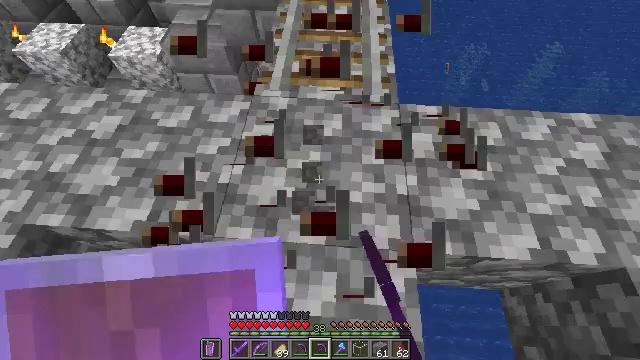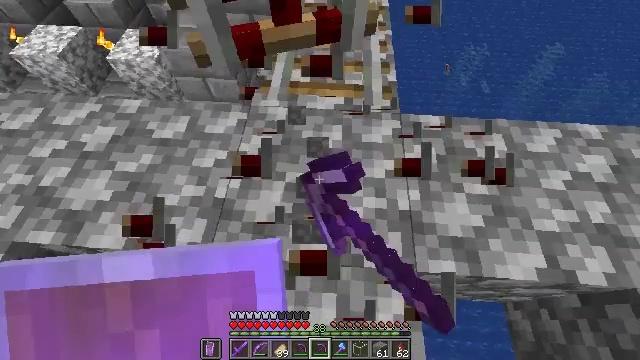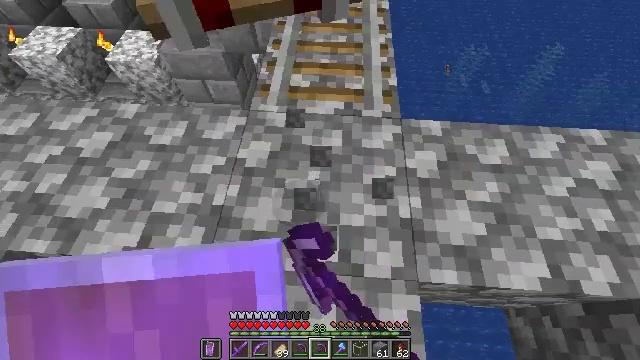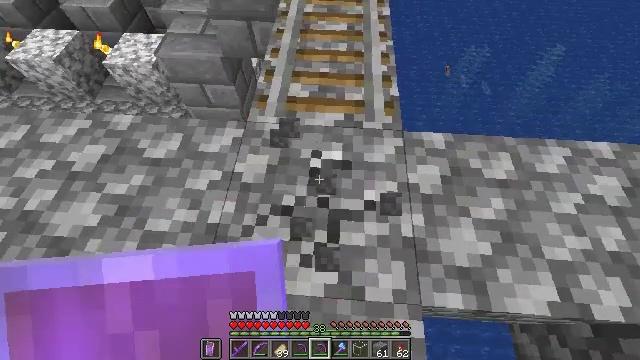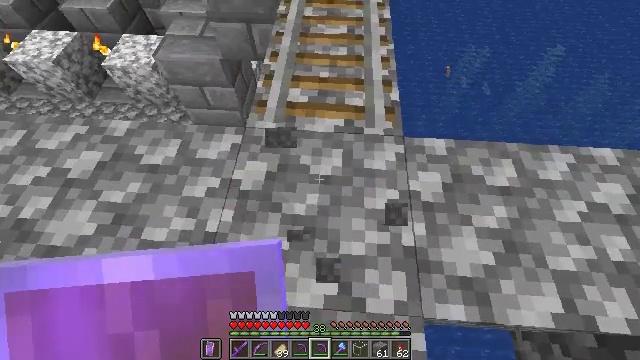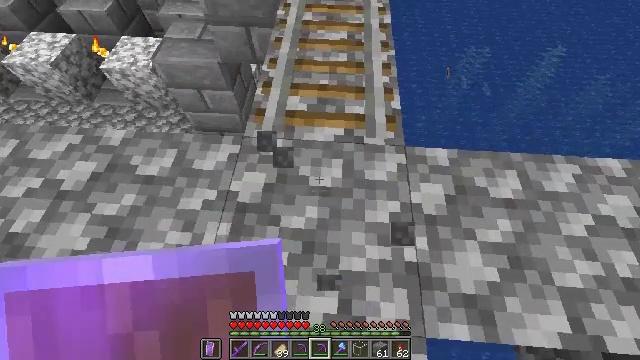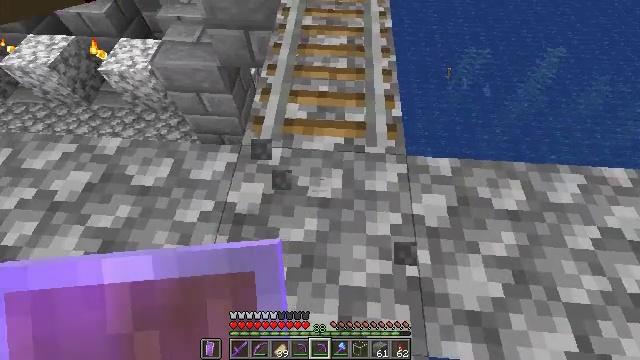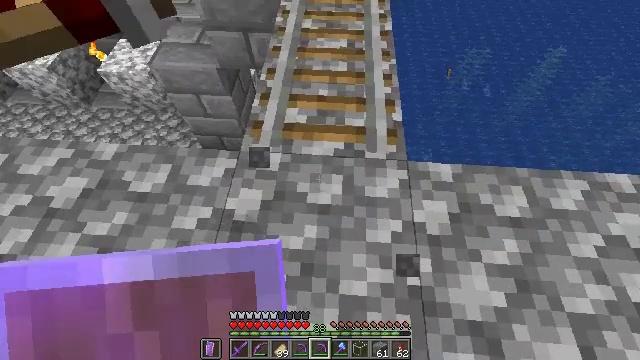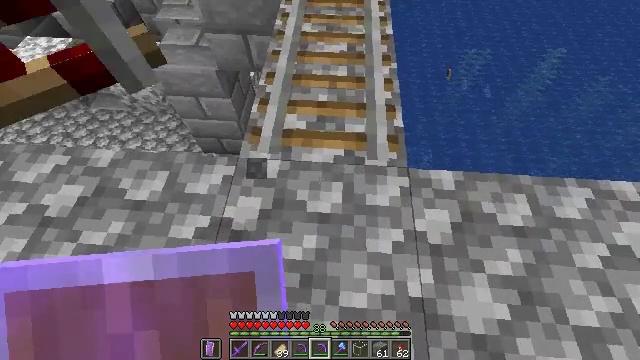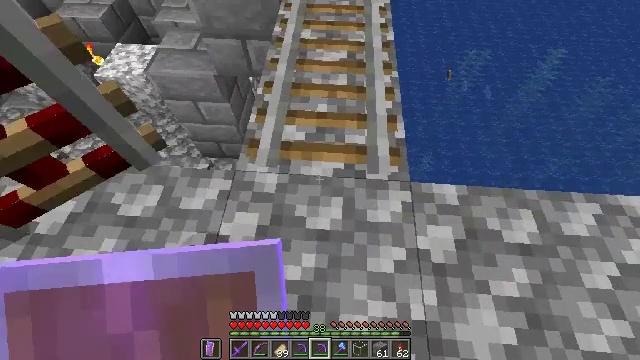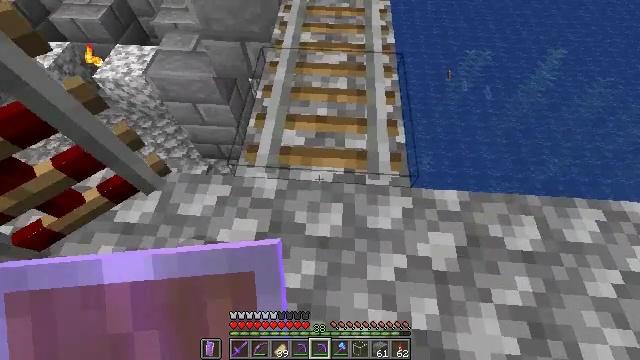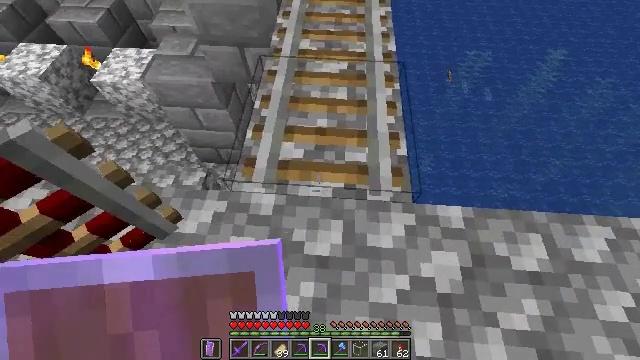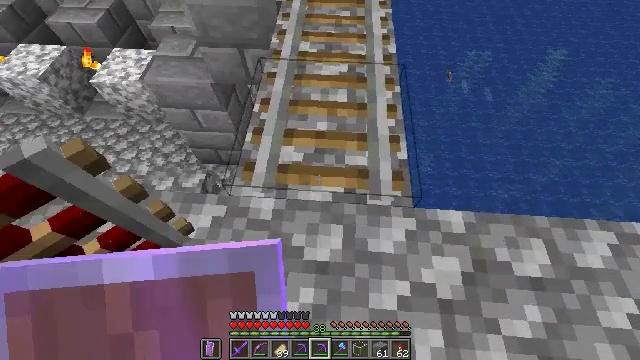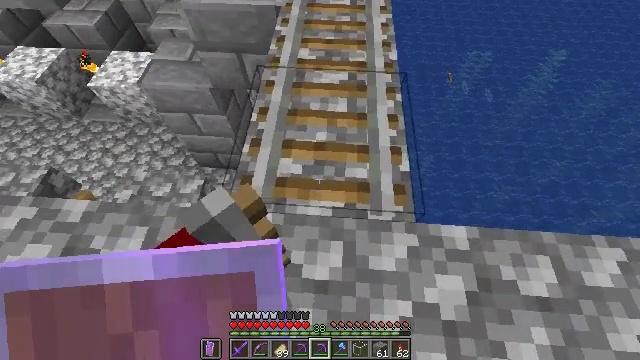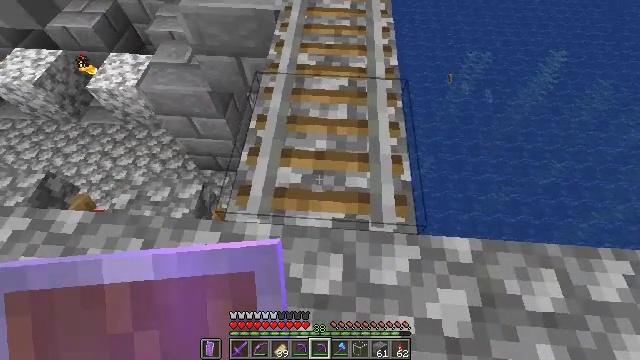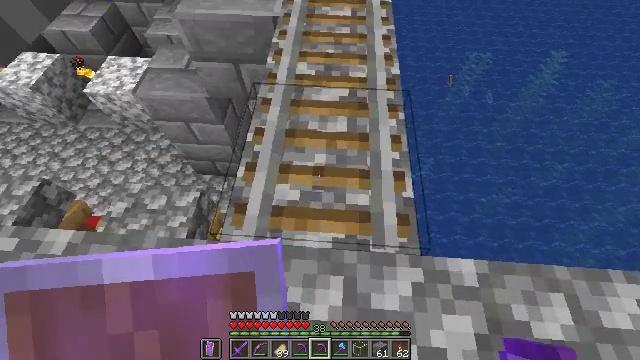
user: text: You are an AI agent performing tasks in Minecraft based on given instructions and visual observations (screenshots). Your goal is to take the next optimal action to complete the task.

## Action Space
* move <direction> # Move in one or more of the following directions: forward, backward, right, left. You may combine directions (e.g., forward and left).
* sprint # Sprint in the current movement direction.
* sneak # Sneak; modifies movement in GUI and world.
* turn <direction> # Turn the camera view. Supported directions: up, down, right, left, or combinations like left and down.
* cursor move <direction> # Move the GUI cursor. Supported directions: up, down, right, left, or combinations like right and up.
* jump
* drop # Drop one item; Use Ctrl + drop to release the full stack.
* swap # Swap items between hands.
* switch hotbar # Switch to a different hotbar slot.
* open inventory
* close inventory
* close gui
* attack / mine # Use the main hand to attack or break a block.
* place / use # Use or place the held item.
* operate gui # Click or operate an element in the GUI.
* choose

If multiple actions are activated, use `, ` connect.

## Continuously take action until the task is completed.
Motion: motion action
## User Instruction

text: Pick up the rail by attacking it.
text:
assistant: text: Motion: move forward, sneak, attack / mine
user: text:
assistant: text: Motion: move forward, sneak, attack / mine
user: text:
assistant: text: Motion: move forward, sneak, attack / mine
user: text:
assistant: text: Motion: move forward, sneak
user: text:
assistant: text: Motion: move forward, sneak
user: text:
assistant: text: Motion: move forward, sneak
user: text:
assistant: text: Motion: move forward, sneak
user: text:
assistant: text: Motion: move forward, sneak
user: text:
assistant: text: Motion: move forward, sneak
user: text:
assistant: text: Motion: move forward, sneak
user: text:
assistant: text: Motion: move forward, sneak
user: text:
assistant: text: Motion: move forward, sneak
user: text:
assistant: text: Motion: move forward, sneak
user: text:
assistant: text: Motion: move forward, sneak
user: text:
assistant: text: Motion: move forward, sneak
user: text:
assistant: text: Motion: move forward, sneak
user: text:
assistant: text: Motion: move forward, sneak
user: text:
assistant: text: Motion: move forward, sneak
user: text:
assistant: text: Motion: move forward, sneak
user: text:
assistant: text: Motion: sneak
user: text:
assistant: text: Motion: sneak
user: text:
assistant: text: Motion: sneak
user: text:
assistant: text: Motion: sneak
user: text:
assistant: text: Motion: sneak, turn down
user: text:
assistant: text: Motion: sneak
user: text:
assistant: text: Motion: sneak
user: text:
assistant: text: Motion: sneak
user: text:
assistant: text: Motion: sneak, attack / mine
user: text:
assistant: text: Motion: sneak, attack / mine
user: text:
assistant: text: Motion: sneak, attack / mine